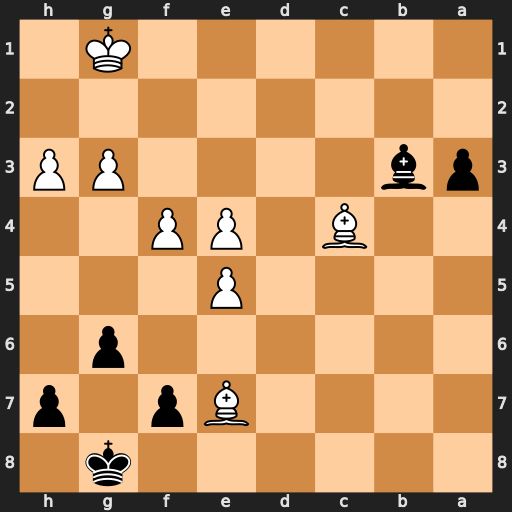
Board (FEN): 6k1/4Bp1p/6p1/4P3/2B1PP2/pb4PP/8/6K1
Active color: b
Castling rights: -
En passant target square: -
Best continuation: a2 Bxb3 a1=Q+